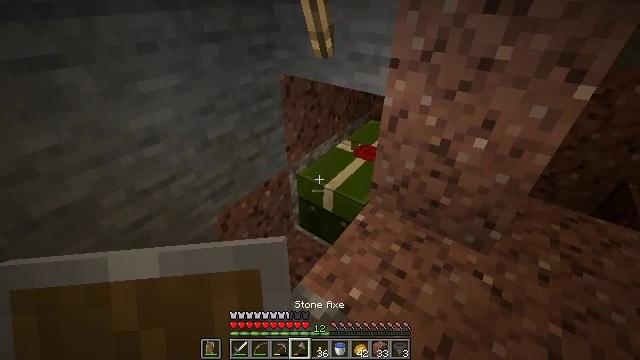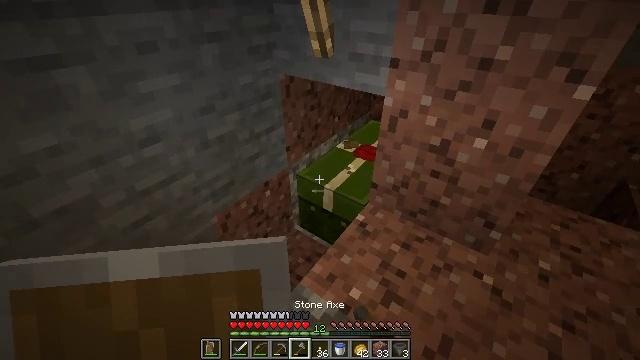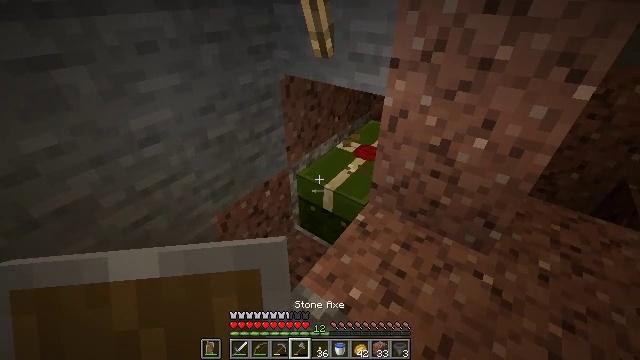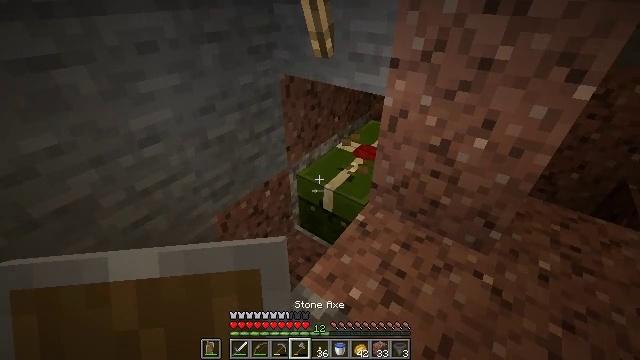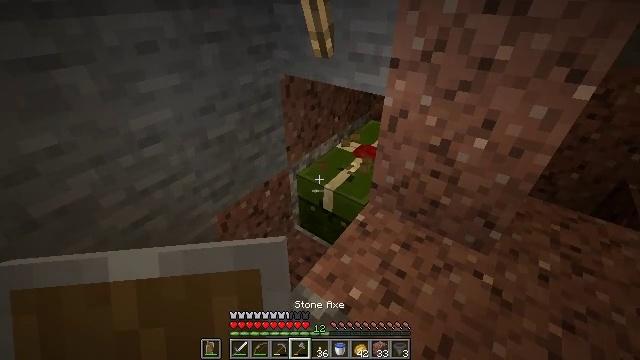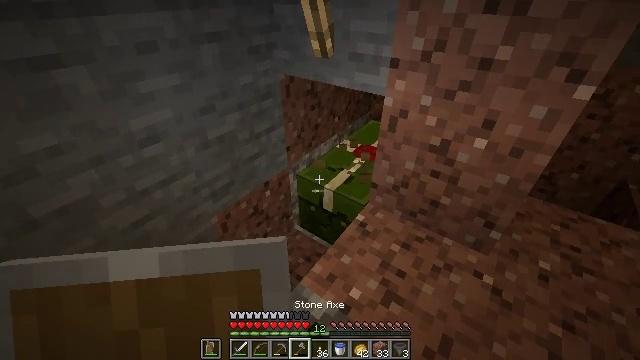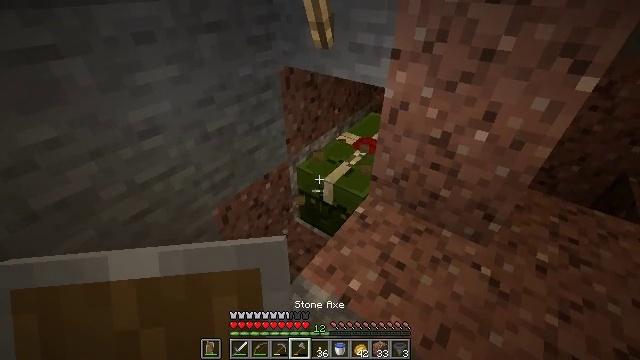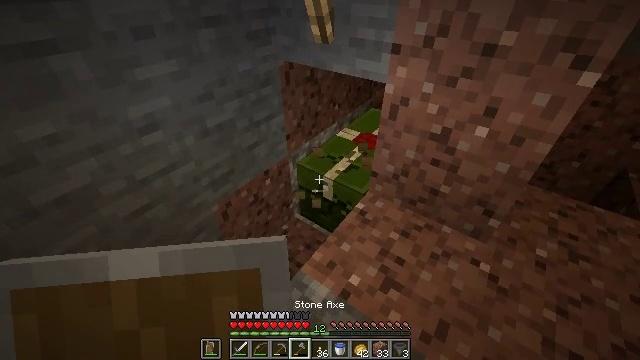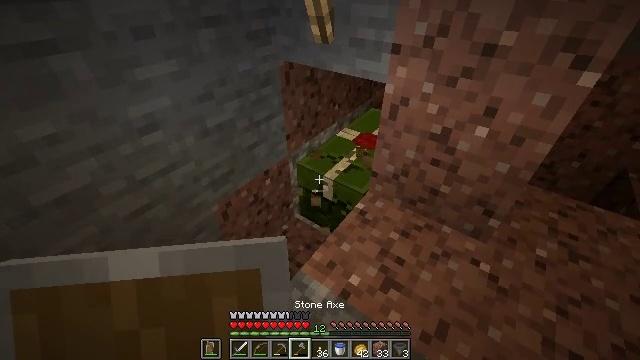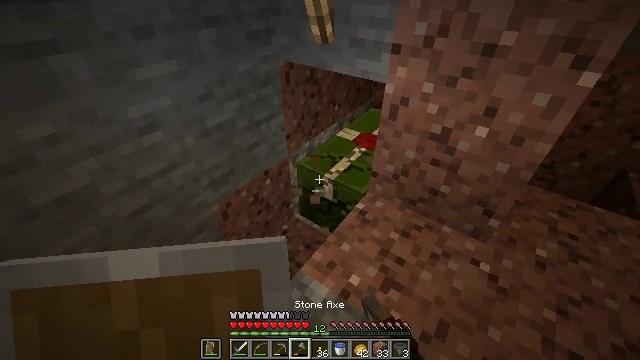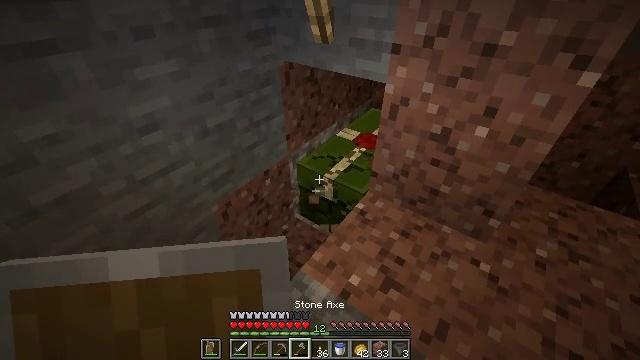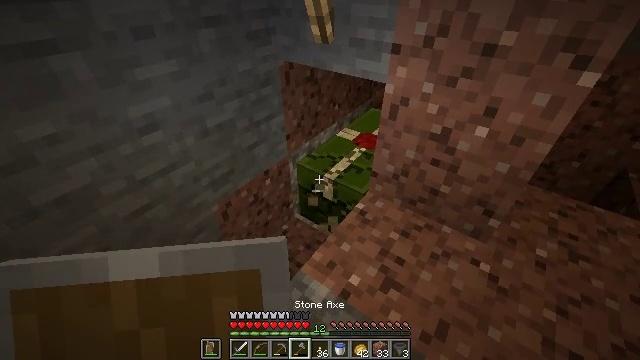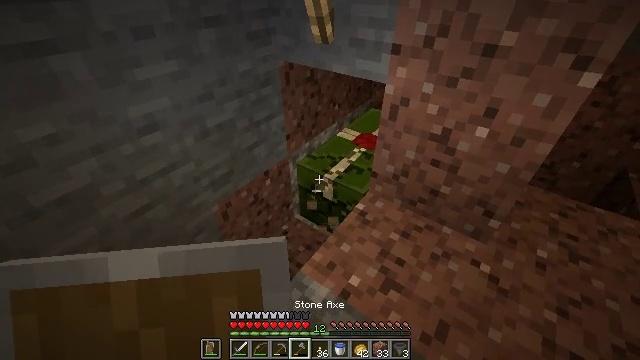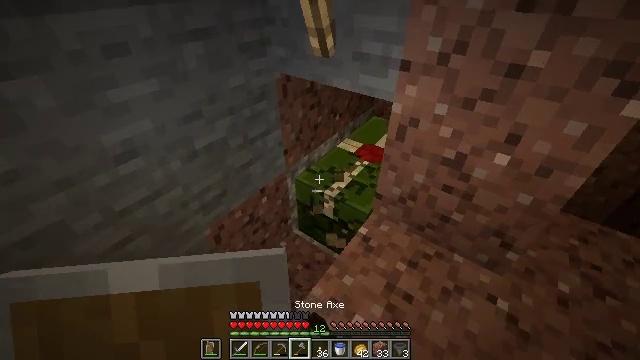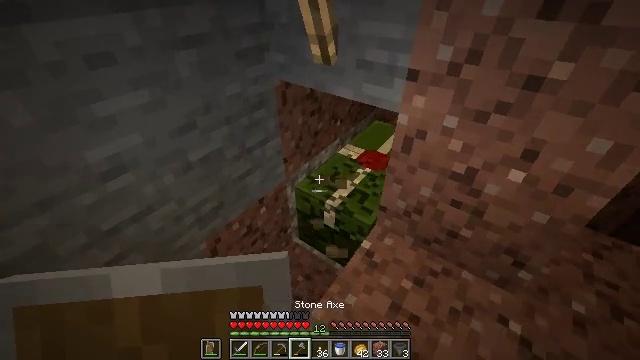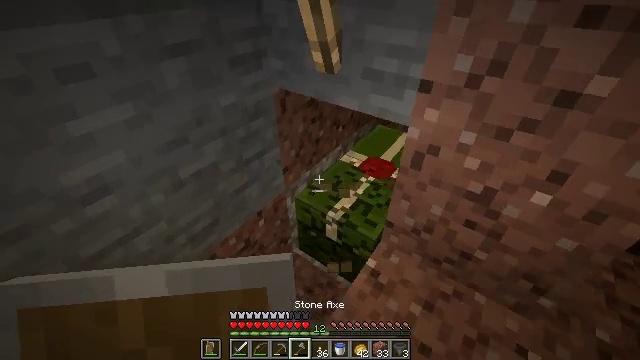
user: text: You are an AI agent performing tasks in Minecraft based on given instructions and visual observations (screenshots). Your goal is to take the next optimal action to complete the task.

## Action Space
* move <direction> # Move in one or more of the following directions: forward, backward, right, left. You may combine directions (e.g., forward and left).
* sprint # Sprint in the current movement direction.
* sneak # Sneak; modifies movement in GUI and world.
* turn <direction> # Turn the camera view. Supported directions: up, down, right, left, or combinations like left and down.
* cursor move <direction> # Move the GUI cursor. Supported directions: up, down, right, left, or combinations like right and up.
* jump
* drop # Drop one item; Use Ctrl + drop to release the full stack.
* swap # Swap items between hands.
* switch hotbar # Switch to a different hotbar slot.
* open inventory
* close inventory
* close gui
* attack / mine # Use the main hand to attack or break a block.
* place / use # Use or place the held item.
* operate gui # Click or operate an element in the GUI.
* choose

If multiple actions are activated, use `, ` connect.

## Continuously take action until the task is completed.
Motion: motion action
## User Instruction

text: Mine the wall torch to remove it.
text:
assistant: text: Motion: attack / mine
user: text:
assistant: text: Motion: attack / mine
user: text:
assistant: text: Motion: attack / mine
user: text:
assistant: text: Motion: attack / mine
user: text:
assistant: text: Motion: attack / mine
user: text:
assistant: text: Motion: turn down, attack / mine
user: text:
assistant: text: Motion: attack / mine
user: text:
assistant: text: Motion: attack / mine
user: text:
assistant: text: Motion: attack / mine
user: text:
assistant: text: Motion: attack / mine
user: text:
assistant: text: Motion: attack / mine
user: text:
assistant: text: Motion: move forward, attack / mine
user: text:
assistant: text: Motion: move forward, attack / mine
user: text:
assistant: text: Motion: move forward, attack / mine
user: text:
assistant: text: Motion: move forward, attack / mine
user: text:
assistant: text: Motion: move forward, attack / mine
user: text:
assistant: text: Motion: move forward, turn down, attack / mine
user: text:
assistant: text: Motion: move forward, attack / mine
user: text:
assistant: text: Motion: move forward, turn right and down, attack / mine
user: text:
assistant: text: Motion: move forward, attack / mine
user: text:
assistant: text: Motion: turn down, attack / mine
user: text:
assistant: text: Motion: no_op
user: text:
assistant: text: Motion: no_op
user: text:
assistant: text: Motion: turn right and down, attack / mine
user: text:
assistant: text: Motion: attack / mine
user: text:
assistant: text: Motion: attack / mine